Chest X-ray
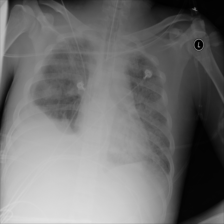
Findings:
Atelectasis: negative
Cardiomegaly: negative
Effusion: positive
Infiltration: negative
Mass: negative
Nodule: negative
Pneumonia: negative
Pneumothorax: negative
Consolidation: negative
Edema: negative
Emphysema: negative
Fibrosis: negative
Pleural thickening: negative
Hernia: negative